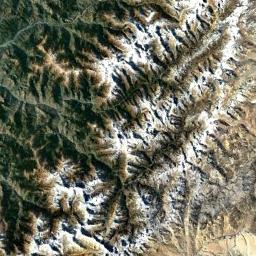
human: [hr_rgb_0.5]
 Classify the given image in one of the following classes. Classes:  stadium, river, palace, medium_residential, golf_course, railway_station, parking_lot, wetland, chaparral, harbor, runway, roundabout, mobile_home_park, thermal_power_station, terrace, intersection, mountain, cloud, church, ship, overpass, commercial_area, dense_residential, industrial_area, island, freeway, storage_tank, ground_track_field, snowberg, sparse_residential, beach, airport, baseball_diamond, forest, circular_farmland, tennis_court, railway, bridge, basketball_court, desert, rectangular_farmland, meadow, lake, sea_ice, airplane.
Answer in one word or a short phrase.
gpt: snowberg